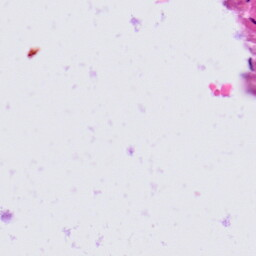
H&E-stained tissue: Prostate